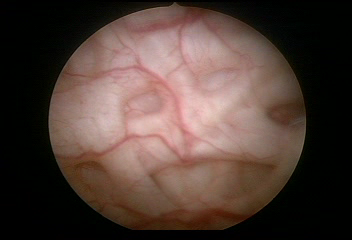
Modality: WLC
Class: Normal mucosa
Bladder cancer association: No